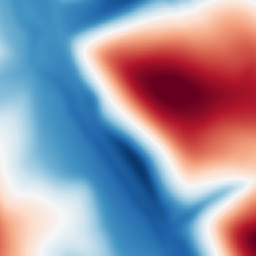
Category: multiscale
Decomposition family: dog
Decomposition parameters: sigma_low: 5
sigma_high: 100
Upsampling method: nearest
Upsampling parameters: scale: 4
Upsampling scale: 4